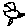
Label: bird